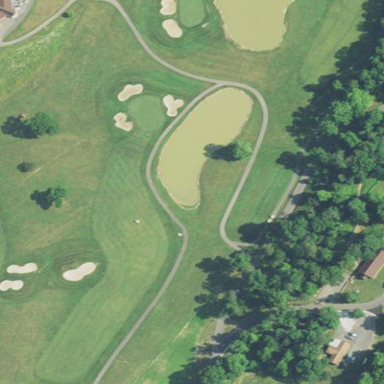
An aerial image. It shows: Scenic view of water hazard on golf course. The natural water feature adds beauty to the landscape.